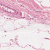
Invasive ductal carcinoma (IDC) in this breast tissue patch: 0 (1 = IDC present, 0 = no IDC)